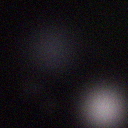
Screen state: off